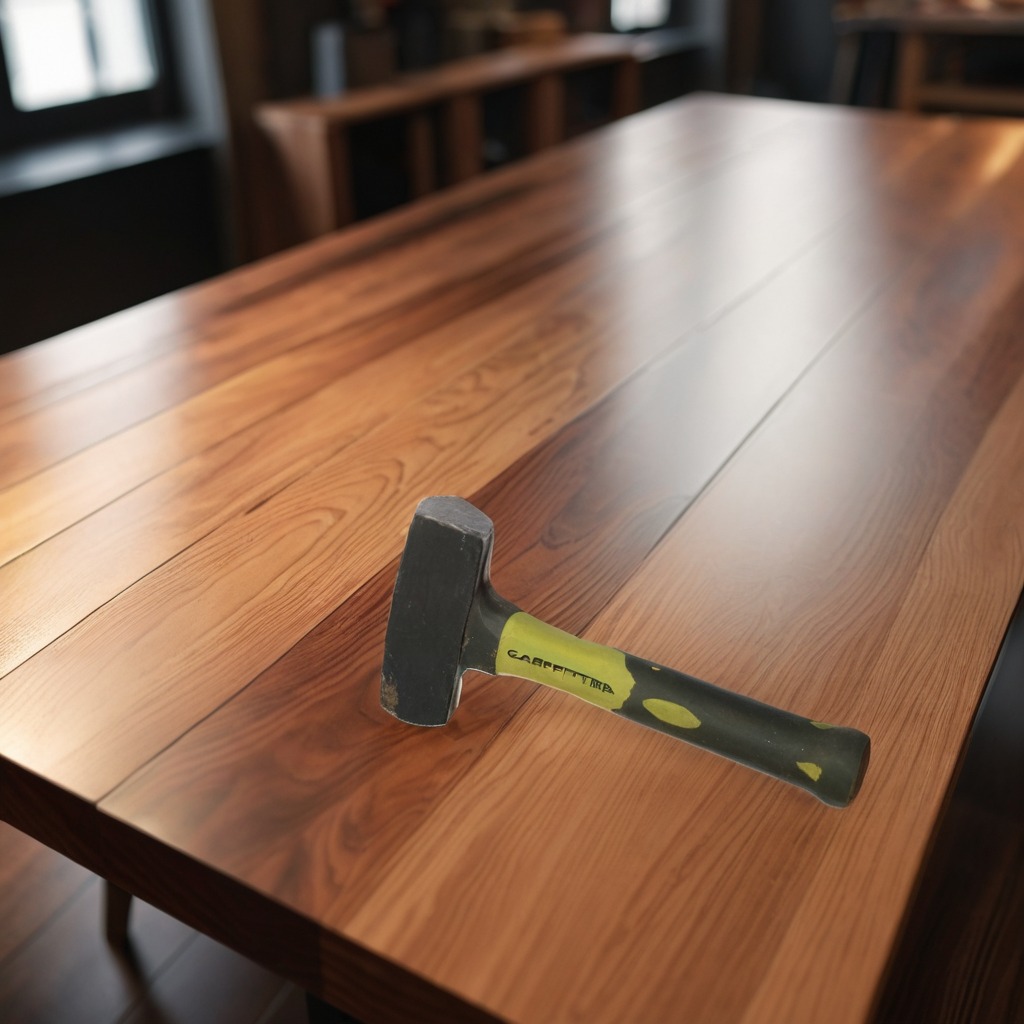
A hammer is lying on the wooden table in a carpentry studio.